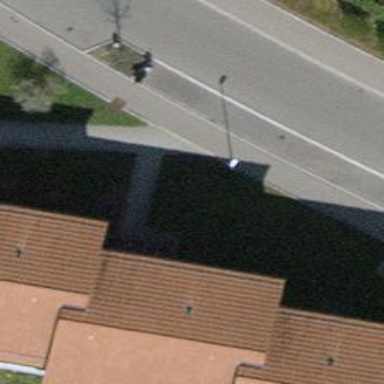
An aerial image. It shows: Footway surfaced with paving stones.